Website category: sports
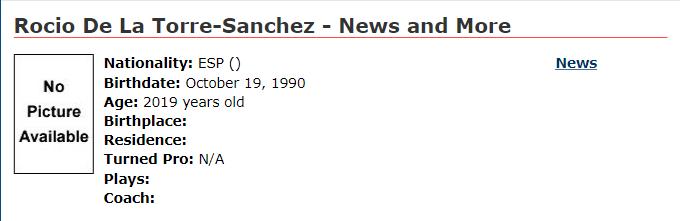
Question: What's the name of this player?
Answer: Rocio De La Torre

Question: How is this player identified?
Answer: Rocio De La Torre

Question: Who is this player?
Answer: Rocio De La Torre

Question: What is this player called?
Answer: Rocio De La Torre

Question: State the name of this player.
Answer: Rocio De La Torre

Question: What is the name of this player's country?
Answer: ESP

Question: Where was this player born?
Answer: ESP

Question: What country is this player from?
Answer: ESP

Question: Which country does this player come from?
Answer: ESP

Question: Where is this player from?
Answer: ESP

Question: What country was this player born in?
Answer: ESP

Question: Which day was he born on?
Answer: October 19, 1990

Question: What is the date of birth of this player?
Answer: October 19, 1990

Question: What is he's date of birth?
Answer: October 19, 1990

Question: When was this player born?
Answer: October 19, 1990

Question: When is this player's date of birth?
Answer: October 19, 1990

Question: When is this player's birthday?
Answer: October 19, 1990

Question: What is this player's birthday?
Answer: October 19, 1990

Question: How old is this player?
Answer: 2019 years old

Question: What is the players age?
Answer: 2019 years old

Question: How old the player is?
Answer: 2019 years old

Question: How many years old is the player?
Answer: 2019 years old